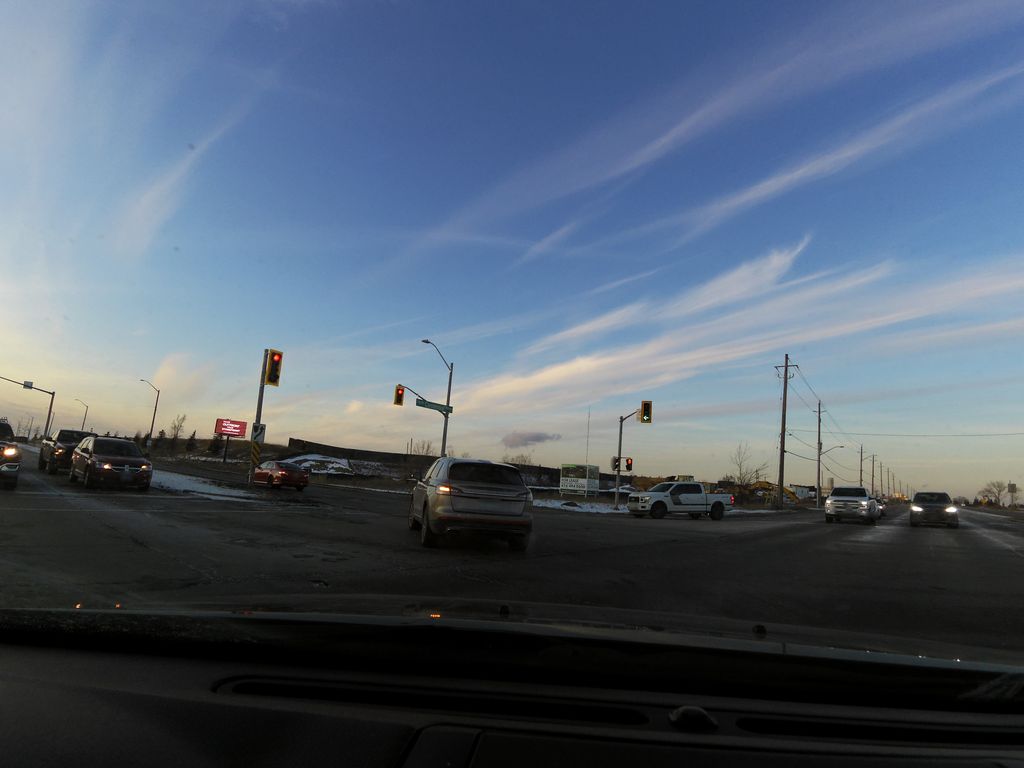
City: hamilton